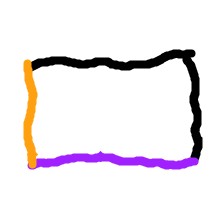
Shape: rectangle